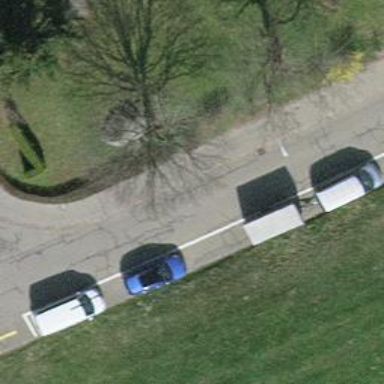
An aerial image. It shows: Paved parking area.